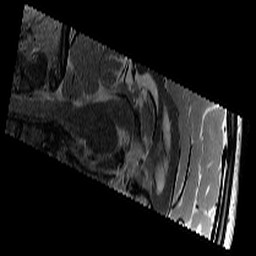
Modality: T2w
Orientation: sagittal
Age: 10
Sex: female
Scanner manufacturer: siemens
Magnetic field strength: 3 T
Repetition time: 9.23 s
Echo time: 0.067 s